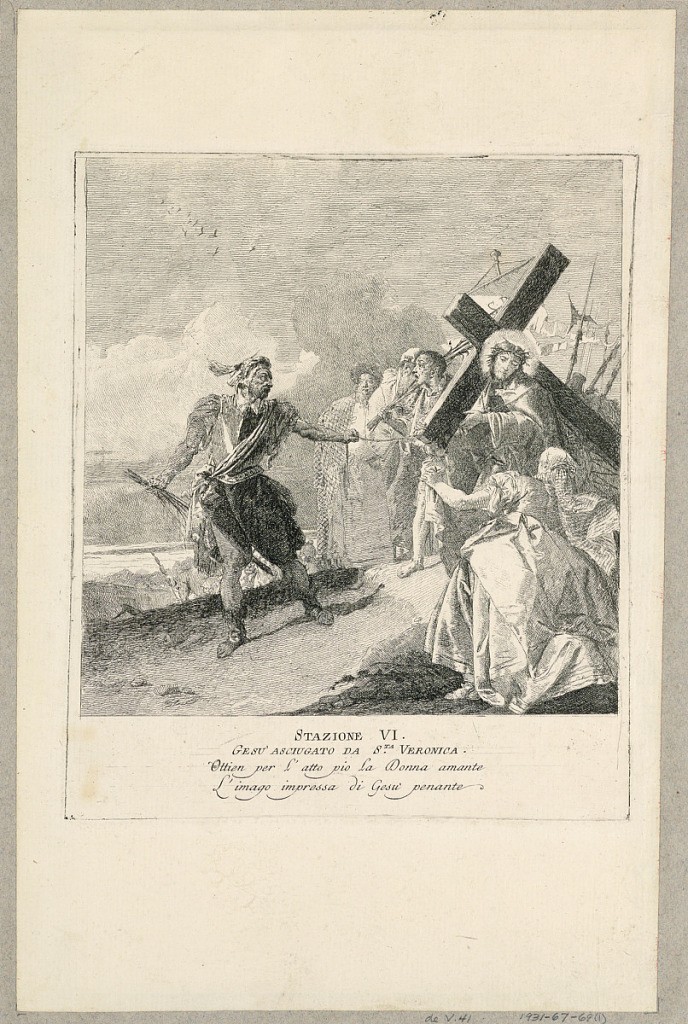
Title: Via crucis - Station VI, Saint Veronica Wipes His Face
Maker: Giovanni Domenico Tiepolo, Italian, 1727 – 1804
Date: ca. 1749
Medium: Etching on cream laid paper
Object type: Print
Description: First state